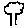
Label: tree